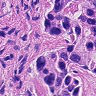
Metastatic tissue present: yes